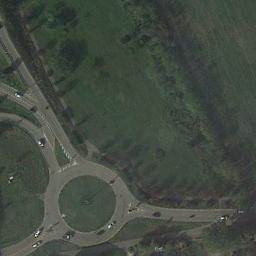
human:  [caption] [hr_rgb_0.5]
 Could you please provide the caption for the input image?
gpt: The roundabout is on the grass next to trees .

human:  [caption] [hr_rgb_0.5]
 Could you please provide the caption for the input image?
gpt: The roundabout is surrounded by grass .

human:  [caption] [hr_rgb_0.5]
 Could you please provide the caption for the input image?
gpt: There are several moving vehicles on the road at the roundabout, With some trees and a large lawn around the roundabout .

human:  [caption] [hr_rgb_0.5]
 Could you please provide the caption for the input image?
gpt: The roundabout with three exits and entrances is in the lawn and some cars are driving on the roundabout .

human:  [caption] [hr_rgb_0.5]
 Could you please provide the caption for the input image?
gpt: There are green meadows around the roundabout .